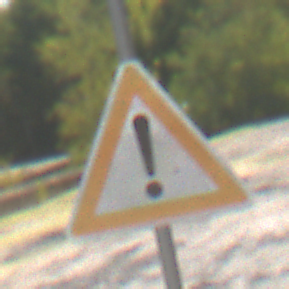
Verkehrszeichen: Gefahrenstelle
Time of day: Midday
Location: Outdoor (Nature)
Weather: Clear
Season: Summer
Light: Natural